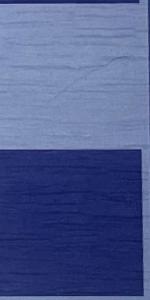
Label: Empty